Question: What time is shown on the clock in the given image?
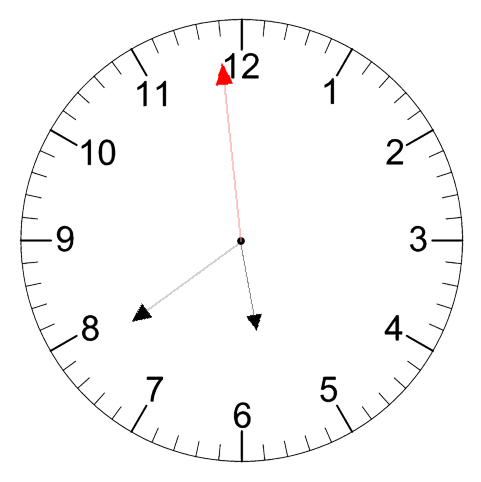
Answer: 05:38:59